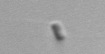
Label: Chaetoceros_tenuissimus